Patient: sex M, age 65
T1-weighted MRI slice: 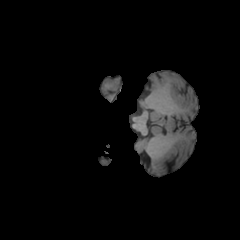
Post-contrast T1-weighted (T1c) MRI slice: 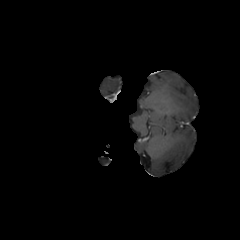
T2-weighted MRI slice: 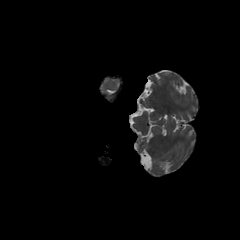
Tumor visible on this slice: no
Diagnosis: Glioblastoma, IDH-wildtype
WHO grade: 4